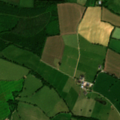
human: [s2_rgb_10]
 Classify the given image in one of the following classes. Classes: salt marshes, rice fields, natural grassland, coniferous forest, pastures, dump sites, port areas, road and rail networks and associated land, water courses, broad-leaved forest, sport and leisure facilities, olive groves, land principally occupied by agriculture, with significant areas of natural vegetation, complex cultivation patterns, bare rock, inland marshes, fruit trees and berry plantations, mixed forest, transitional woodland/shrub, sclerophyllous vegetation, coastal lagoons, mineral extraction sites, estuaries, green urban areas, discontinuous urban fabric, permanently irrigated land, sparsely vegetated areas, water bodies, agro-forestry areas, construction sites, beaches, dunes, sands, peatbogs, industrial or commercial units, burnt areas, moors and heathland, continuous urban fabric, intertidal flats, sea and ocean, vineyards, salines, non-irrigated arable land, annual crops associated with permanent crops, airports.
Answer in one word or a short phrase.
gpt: non-irrigated arable land, pastures, transitional woodland/shrub